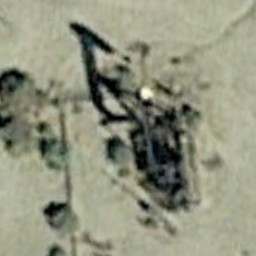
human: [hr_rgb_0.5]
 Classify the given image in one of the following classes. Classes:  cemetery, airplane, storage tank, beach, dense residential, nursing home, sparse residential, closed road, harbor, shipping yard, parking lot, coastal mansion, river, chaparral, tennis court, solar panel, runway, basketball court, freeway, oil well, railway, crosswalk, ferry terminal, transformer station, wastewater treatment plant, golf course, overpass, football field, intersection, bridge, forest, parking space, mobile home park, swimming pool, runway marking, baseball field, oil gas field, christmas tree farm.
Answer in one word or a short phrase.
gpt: oil well